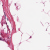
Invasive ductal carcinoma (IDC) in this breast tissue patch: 0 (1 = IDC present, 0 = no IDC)